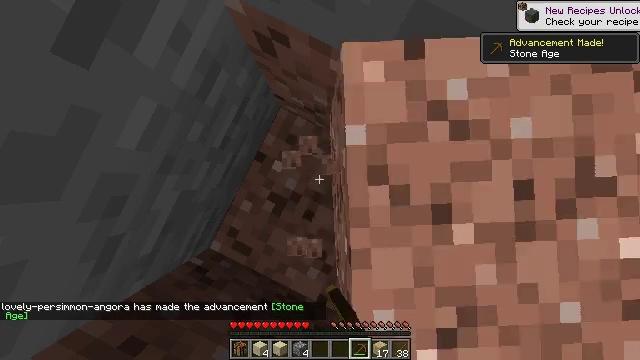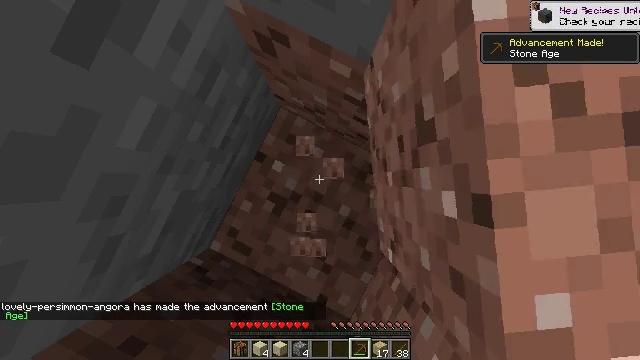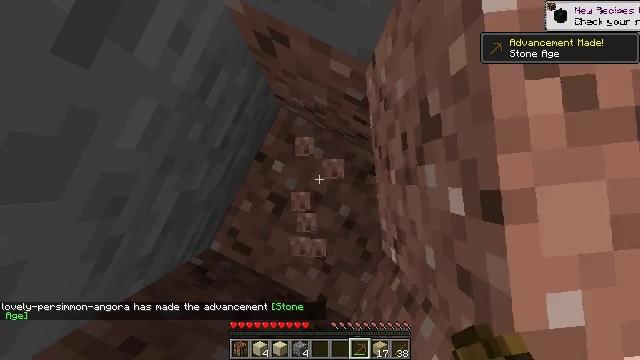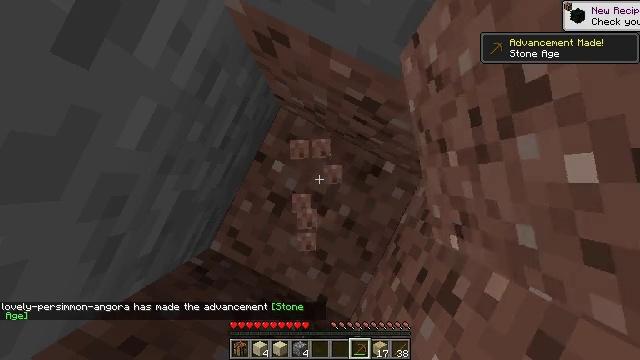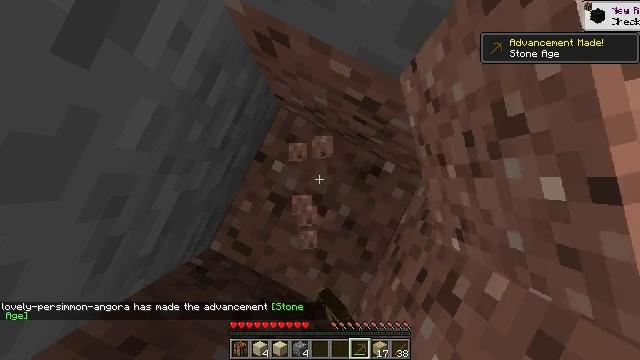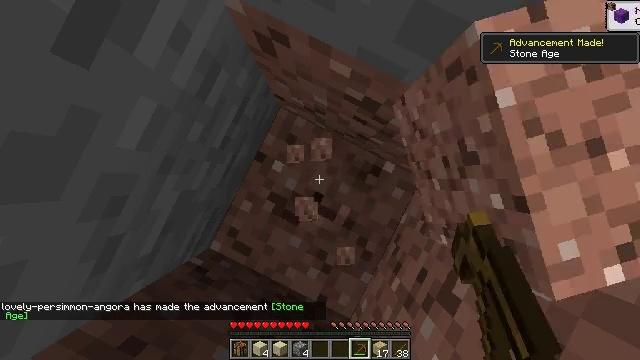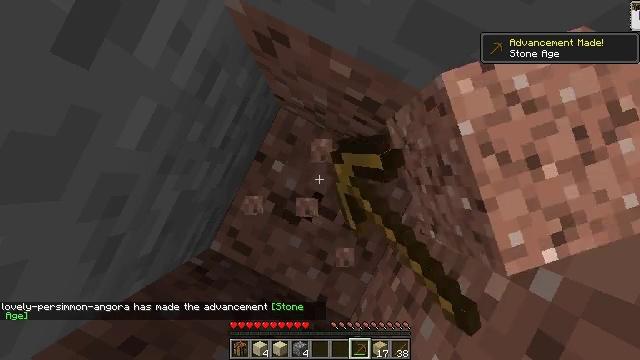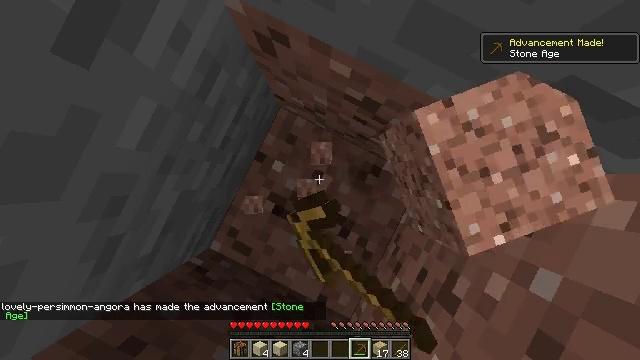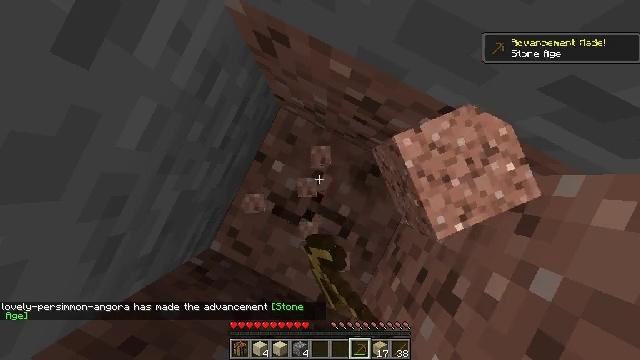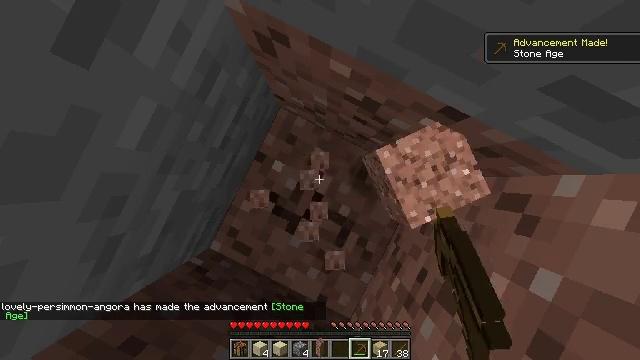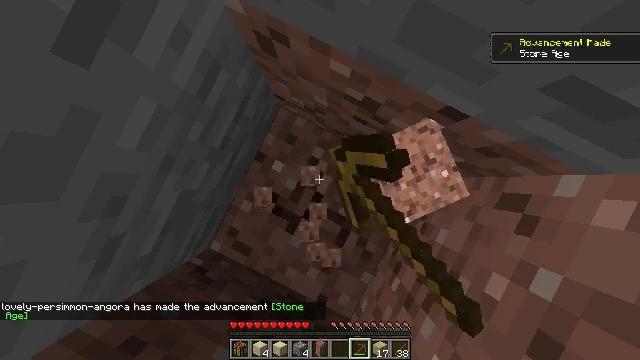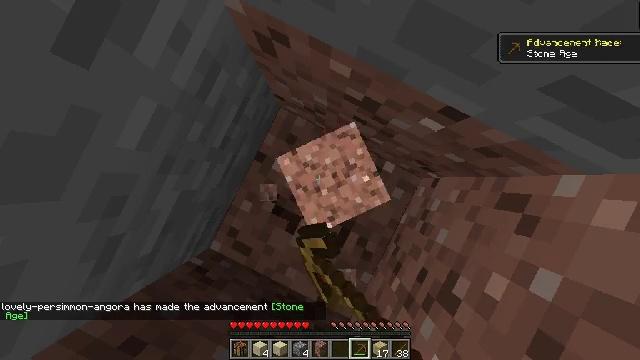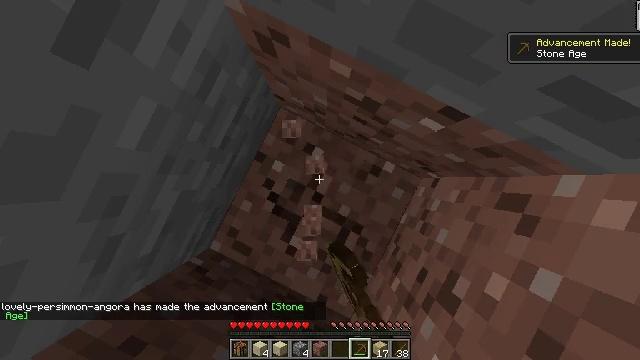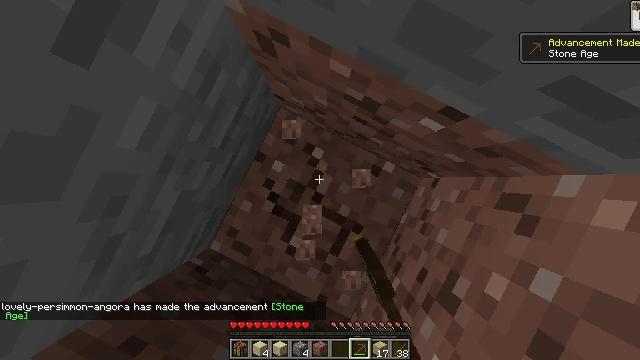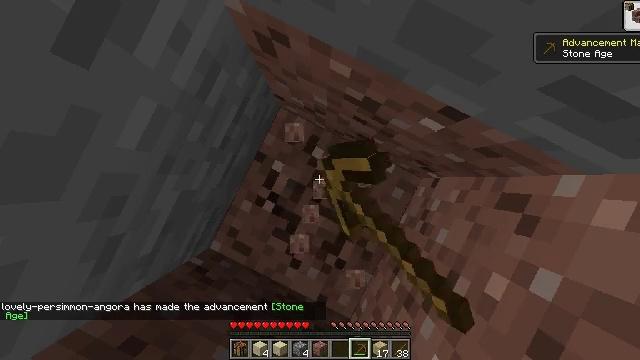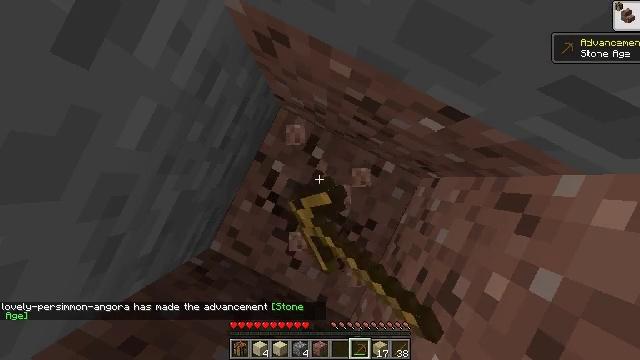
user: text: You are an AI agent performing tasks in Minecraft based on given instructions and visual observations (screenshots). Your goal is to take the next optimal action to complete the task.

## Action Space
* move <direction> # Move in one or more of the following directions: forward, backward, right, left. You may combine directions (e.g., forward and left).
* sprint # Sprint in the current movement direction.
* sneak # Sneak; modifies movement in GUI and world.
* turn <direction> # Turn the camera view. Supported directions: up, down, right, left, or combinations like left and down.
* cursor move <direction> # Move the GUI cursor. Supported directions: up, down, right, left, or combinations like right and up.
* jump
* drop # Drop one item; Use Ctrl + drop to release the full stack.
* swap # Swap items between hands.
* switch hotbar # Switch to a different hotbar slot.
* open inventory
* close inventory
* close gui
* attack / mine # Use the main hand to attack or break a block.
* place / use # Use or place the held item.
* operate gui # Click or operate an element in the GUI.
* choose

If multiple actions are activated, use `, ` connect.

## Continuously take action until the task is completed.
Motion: motion action
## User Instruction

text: Collect granite for building materials.
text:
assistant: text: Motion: attack / mine
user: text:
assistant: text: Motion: attack / mine
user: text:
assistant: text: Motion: attack / mine
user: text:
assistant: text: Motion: attack / mine
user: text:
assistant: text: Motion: attack / mine
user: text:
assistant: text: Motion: attack / mine
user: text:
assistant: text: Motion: attack / mine
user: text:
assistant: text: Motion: attack / mine
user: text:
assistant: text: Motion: attack / mine
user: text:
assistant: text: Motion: attack / mine
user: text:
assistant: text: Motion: attack / mine
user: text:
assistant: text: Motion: attack / mine
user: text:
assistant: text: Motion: attack / mine
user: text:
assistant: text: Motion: attack / mine
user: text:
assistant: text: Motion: attack / mine
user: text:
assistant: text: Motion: attack / mine
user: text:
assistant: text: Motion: attack / mine
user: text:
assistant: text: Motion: attack / mine
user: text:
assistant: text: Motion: attack / mine
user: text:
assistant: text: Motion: attack / mine
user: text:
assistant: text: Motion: attack / mine
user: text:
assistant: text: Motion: attack / mine
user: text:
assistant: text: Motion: attack / mine
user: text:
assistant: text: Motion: attack / mine
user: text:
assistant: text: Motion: attack / mine
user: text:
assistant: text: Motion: attack / mine
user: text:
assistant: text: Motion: attack / mine
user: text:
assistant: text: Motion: attack / mine
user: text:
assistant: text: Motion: attack / mine
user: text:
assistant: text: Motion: attack / mine